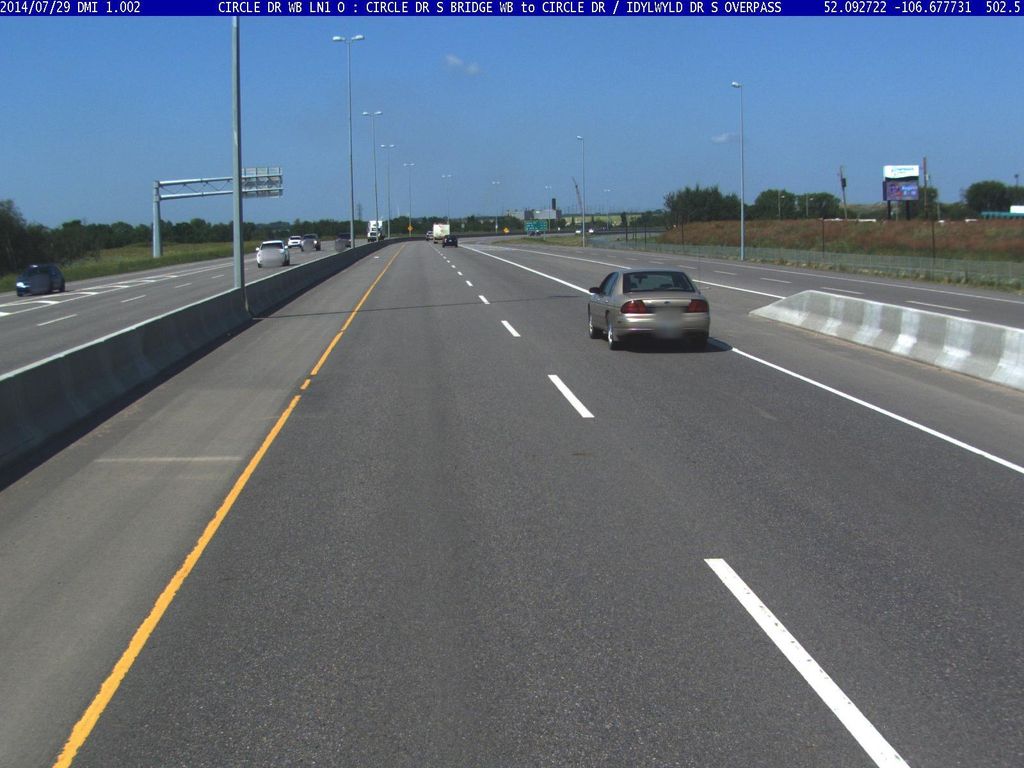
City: saskatoon